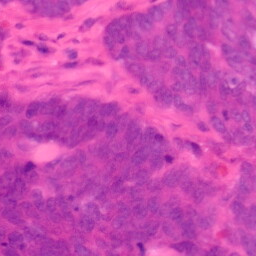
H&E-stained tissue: Colon